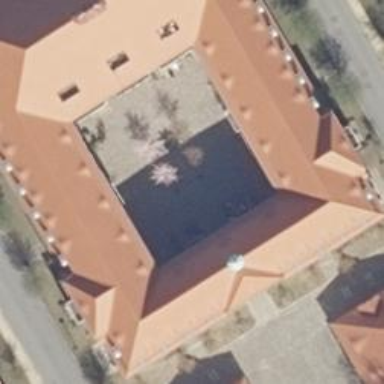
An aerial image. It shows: Building with hipped roof design.